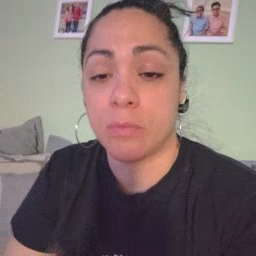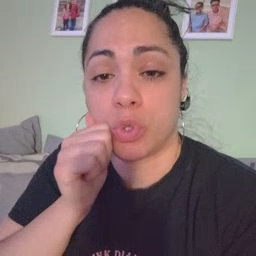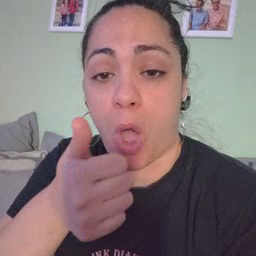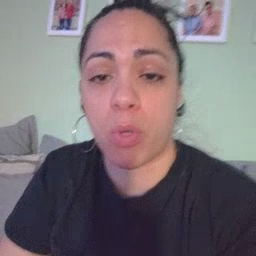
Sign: tomorrow